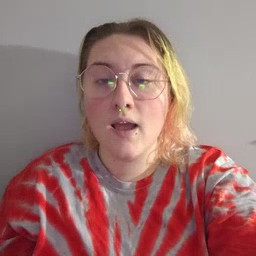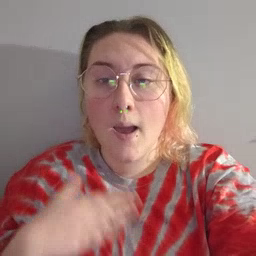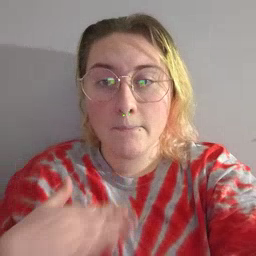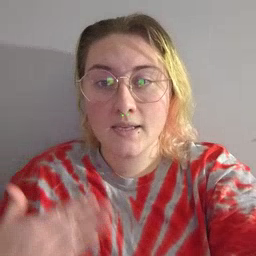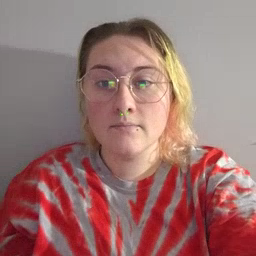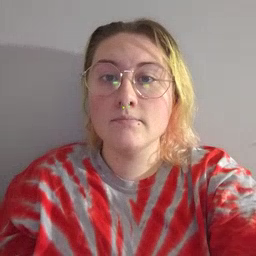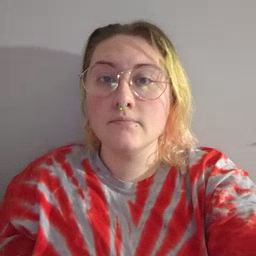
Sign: happy